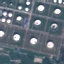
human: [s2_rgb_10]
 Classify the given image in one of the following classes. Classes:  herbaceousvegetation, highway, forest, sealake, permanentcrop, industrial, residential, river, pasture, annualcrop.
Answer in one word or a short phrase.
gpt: Industrial